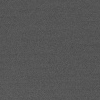
Atmospheric dust classification: dusty